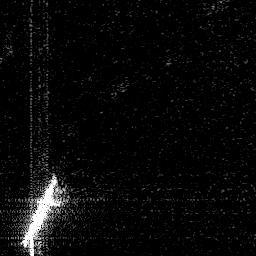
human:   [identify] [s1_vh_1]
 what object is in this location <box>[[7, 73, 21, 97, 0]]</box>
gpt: <ref>1 large ship at the bottom left</ref>